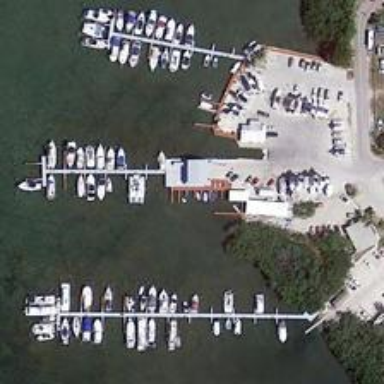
This is a big lake .